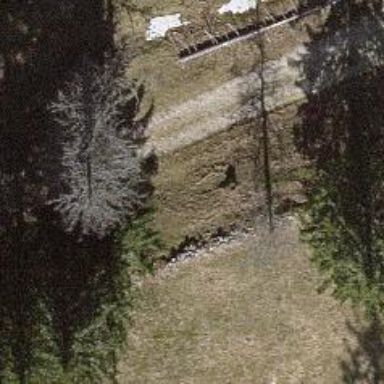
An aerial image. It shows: Dry stone wall barrier.